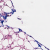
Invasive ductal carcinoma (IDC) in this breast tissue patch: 0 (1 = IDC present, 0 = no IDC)